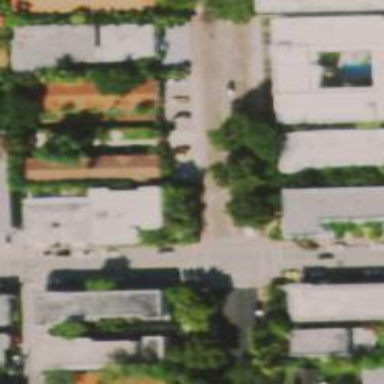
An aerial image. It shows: Living street.